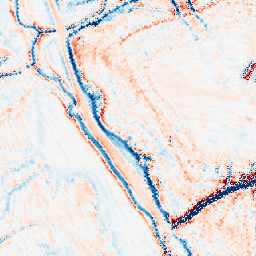
Category: multiscale
Decomposition family: dog_multiscale
Decomposition parameters: sigma_ratio: 1.4
n_scales: 4
base_sigma: 1
Upsampling method: regularized
Upsampling parameters: scale: 2
lambda_reg: 0.1
Upsampling scale: 2